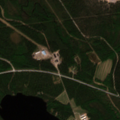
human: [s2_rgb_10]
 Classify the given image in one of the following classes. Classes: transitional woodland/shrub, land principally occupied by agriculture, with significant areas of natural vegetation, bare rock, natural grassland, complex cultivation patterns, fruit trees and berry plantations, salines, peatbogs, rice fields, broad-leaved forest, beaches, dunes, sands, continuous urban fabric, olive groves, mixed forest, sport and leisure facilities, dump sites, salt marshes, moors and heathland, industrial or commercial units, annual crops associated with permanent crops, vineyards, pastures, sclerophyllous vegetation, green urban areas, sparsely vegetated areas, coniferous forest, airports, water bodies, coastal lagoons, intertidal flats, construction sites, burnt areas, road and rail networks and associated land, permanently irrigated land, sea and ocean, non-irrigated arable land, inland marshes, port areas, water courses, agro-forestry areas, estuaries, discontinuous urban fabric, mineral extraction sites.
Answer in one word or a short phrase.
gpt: coniferous forest, mixed forest, water bodies